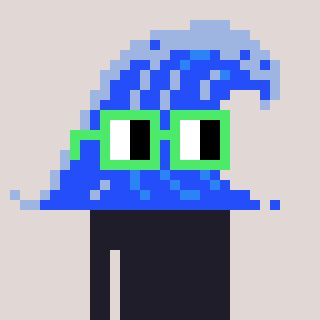
a pixel art character with square light green glasses, a wave-shaped head and a grayscale-colored body on a warm background